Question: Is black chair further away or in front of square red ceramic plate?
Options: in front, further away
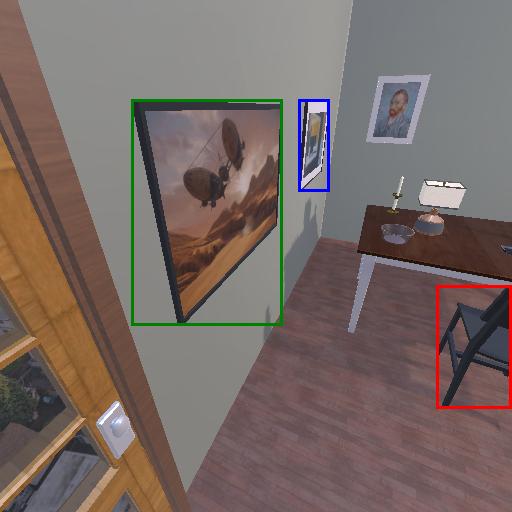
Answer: in front